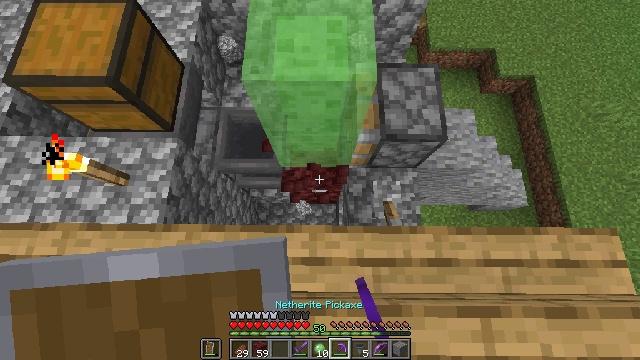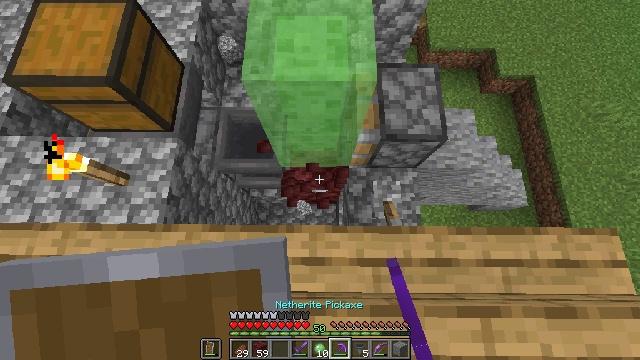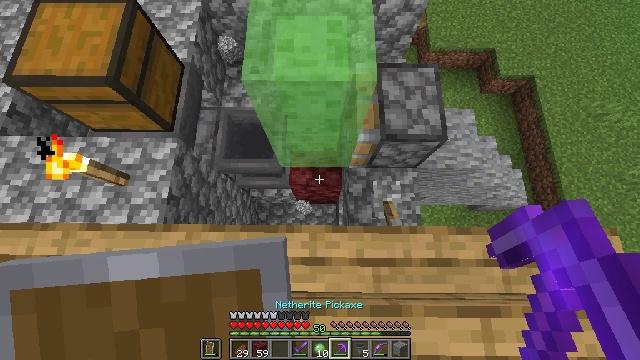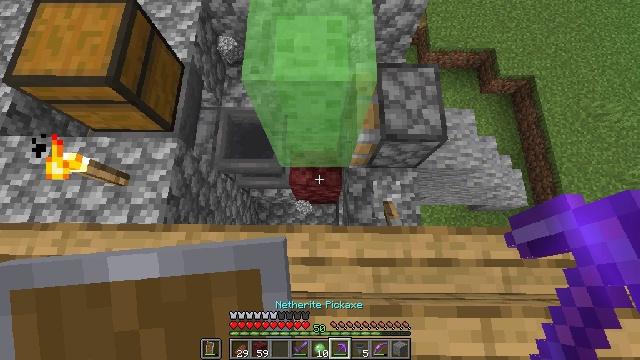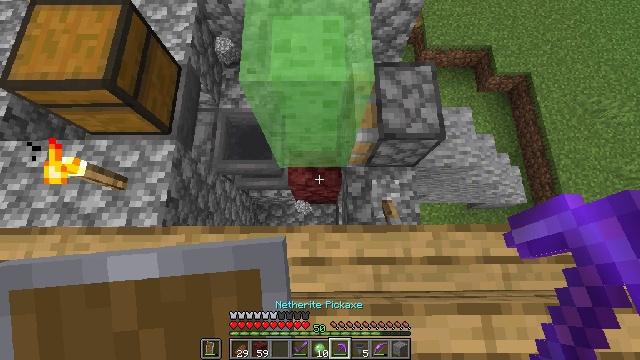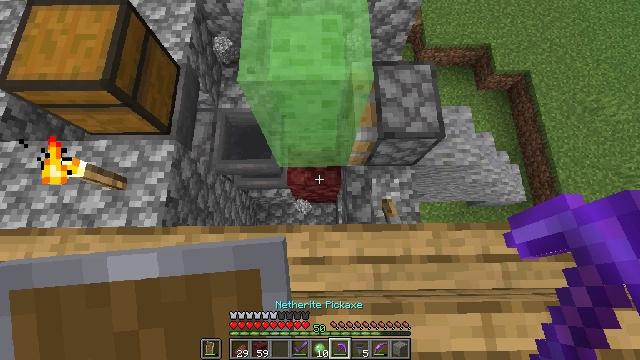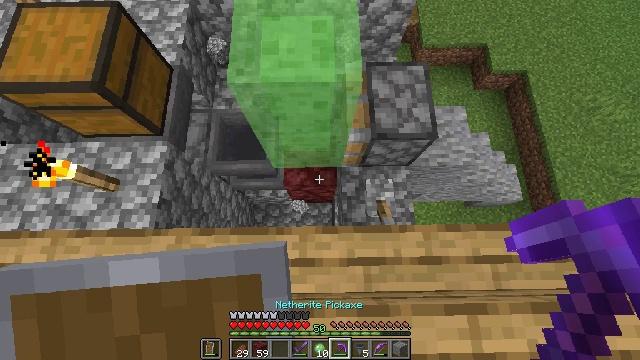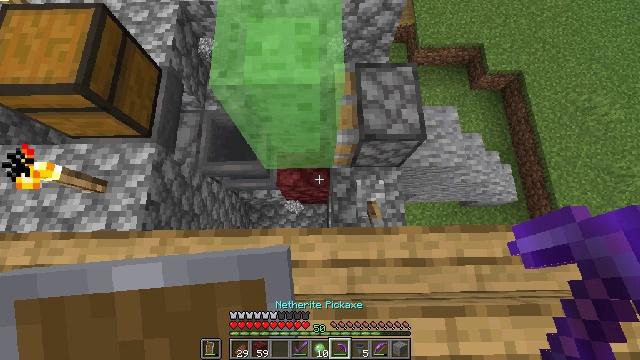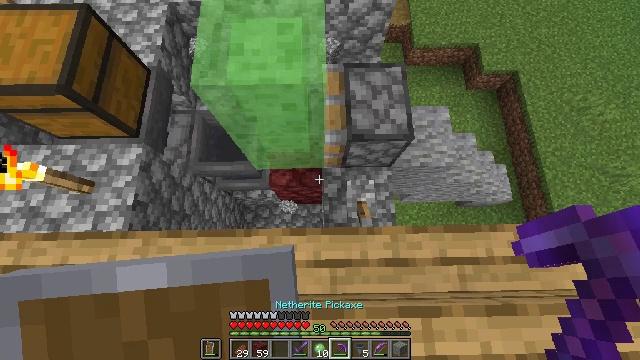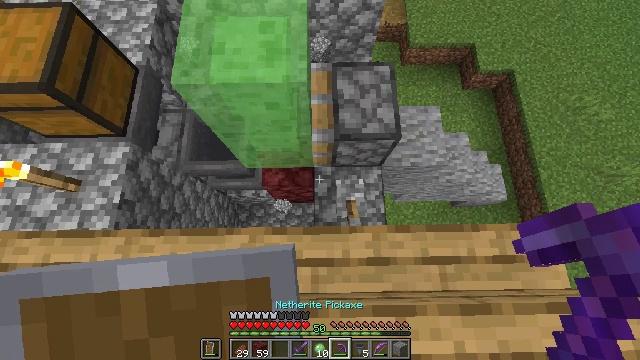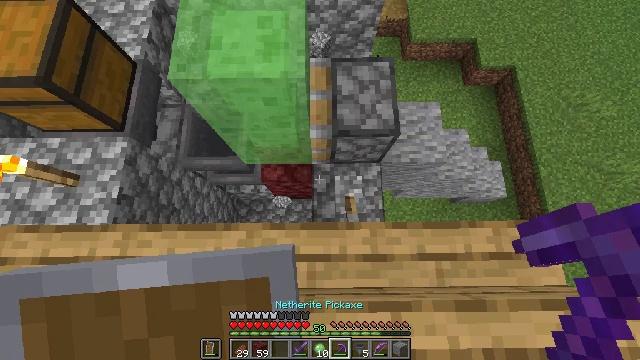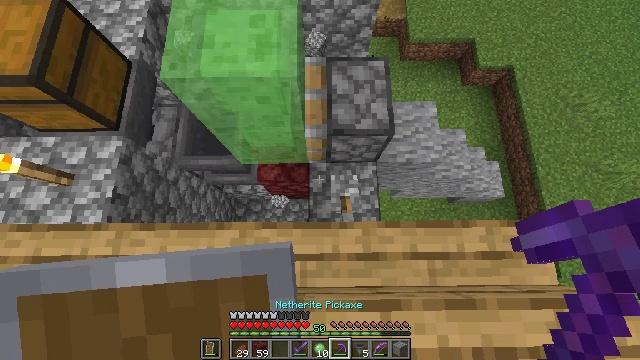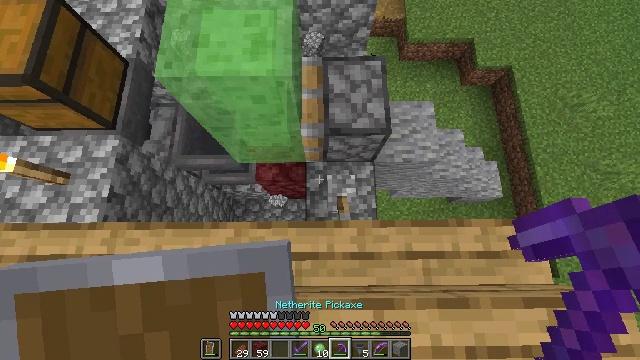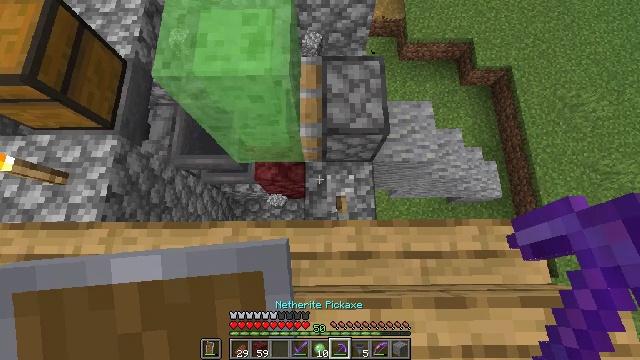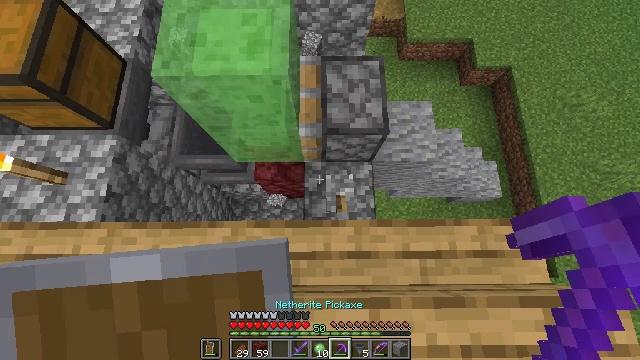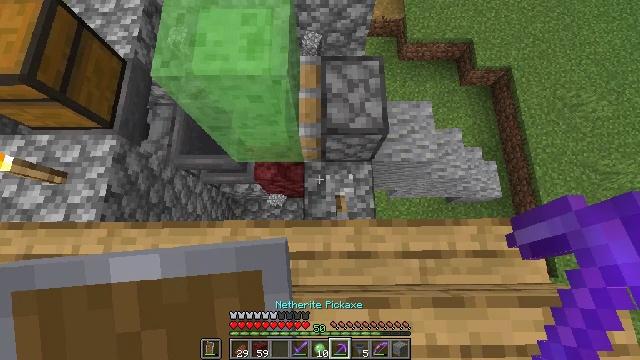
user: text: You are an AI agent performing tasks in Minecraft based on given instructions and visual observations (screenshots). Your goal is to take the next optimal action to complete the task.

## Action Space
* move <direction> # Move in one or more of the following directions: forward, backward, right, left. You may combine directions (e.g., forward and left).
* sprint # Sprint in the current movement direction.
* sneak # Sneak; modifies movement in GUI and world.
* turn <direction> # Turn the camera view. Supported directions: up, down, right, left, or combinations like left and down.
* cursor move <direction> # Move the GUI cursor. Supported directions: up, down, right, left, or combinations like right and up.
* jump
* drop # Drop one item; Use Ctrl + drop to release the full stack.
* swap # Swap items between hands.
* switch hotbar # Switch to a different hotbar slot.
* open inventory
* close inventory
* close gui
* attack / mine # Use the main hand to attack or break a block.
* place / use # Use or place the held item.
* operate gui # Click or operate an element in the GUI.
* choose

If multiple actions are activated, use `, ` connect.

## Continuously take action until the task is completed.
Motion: motion action
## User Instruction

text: Mine block lever.
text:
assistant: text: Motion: no_op
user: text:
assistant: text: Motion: no_op
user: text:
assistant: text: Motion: no_op
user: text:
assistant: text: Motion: no_op
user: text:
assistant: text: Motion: no_op
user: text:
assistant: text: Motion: move right
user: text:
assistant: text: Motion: move right
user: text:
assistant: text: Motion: move right
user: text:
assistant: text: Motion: no_op
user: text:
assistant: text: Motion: no_op
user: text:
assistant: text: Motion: no_op
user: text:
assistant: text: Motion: no_op
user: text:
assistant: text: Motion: no_op
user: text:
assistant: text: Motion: no_op
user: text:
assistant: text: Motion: no_op
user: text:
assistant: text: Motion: no_op
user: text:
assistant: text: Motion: no_op
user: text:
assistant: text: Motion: no_op
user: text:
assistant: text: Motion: no_op
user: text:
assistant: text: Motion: no_op
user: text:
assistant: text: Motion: turn right and down
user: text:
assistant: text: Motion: turn right
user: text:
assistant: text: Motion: turn right and down
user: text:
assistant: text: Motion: turn right and down
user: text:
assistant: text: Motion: no_op
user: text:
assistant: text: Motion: turn right
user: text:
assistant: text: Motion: turn right and up
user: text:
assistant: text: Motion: turn right and up
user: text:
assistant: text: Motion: turn right
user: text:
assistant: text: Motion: no_op